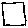
Label: square